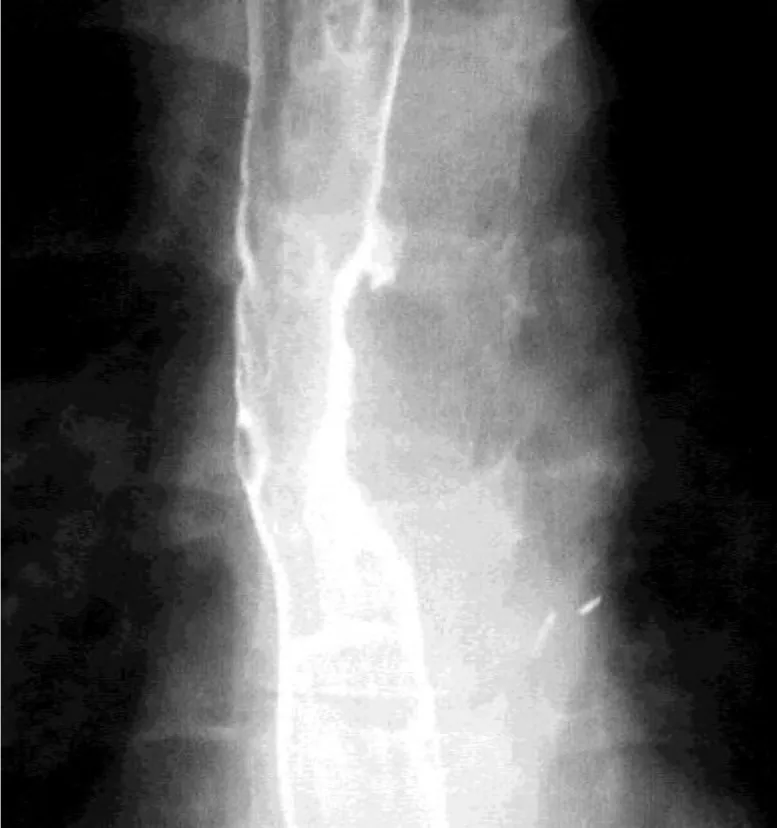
Esophageal barium passage - normal.
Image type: radiology (x_ray)